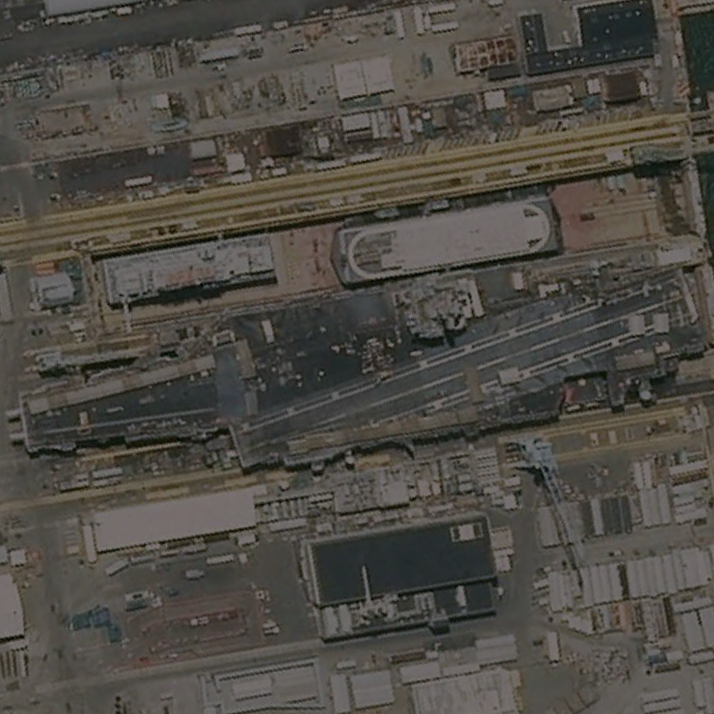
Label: aircraft_carrier